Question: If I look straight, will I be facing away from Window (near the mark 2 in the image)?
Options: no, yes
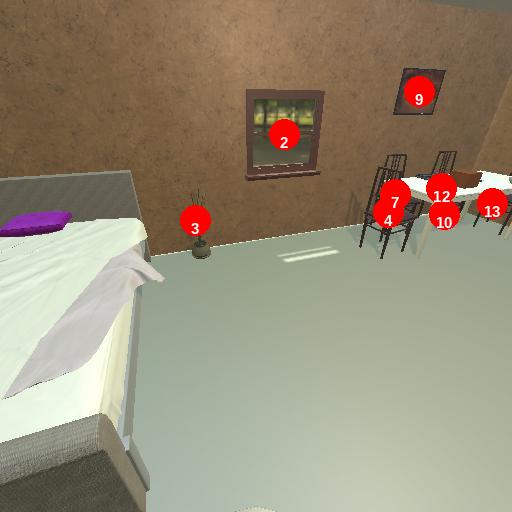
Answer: no